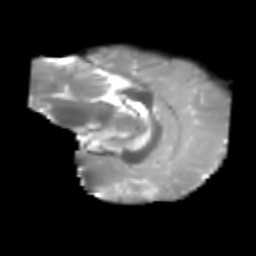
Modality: T2w
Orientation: sagittal
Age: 6
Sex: male
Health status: healthy